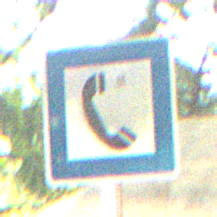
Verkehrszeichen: Fernsprecher
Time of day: SunriseSunset
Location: Outdoor (Suburban)
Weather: Clear
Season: NotSpecified
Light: Natural